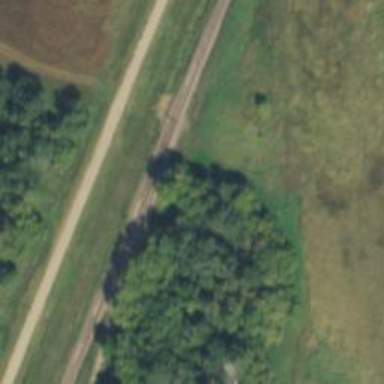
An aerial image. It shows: Railway spur service.